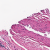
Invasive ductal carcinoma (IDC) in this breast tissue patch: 0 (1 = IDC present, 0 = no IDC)